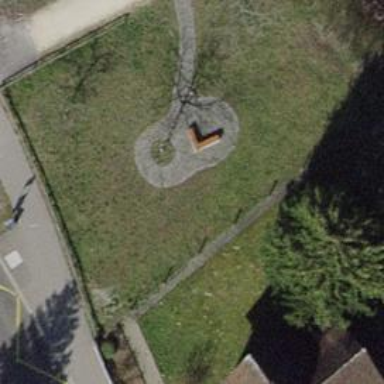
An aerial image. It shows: Brown bench in the vicinity.